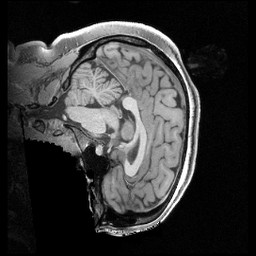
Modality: T1w
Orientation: sagittal
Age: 24
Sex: female
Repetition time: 2.4 s
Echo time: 0.00222 s